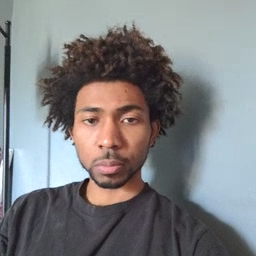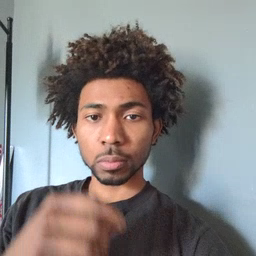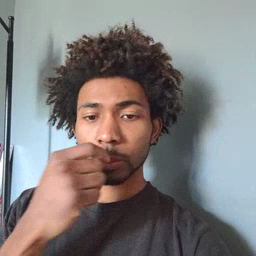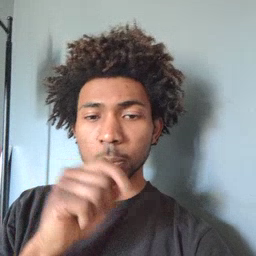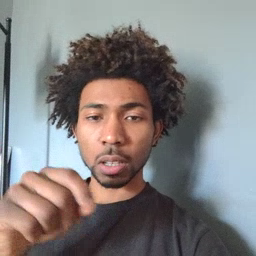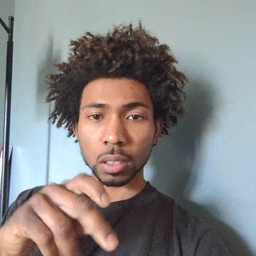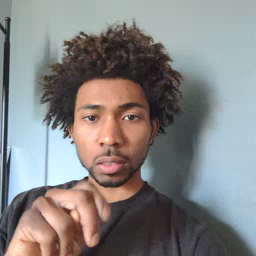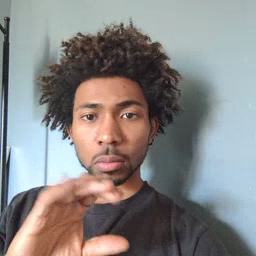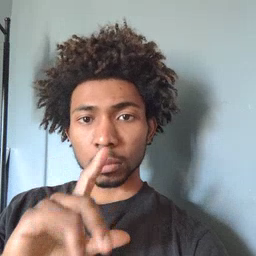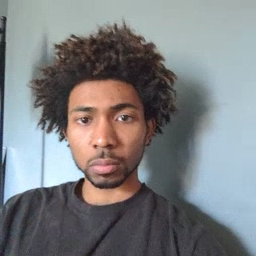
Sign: pencil